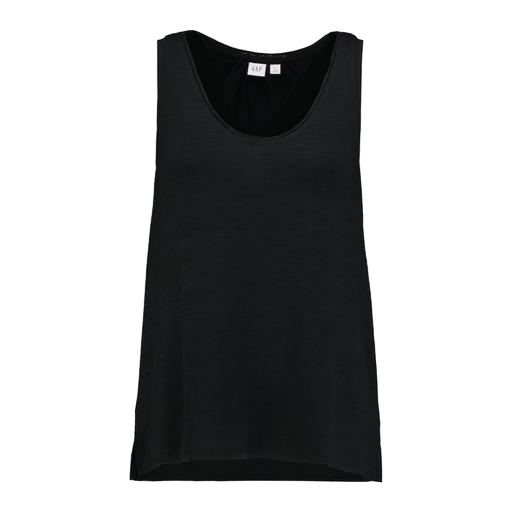
black jersey tank, black issy tank top, black high gauge relaxed tank, white background